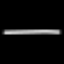
Label: line